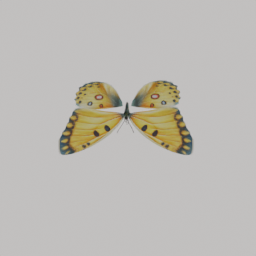
Label: animals